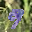
Label: 9